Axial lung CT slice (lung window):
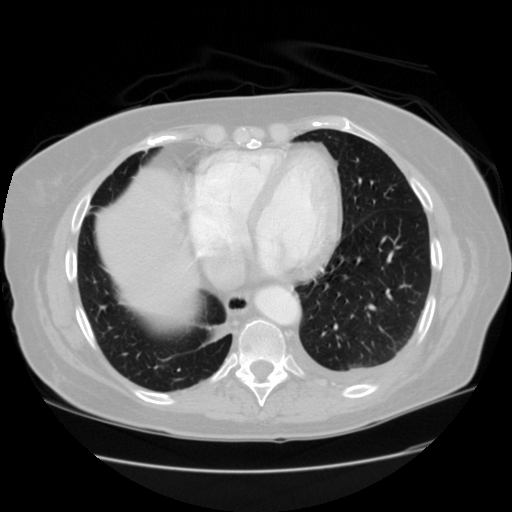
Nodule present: no